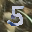
Label: 5